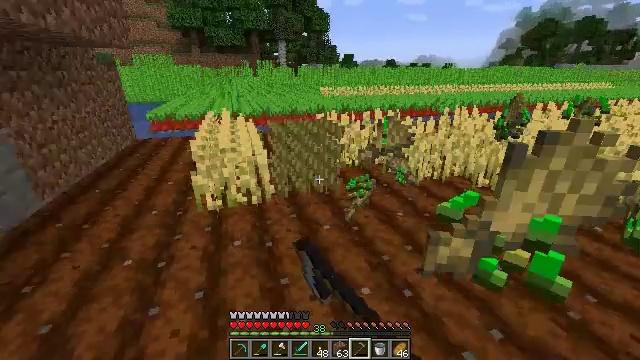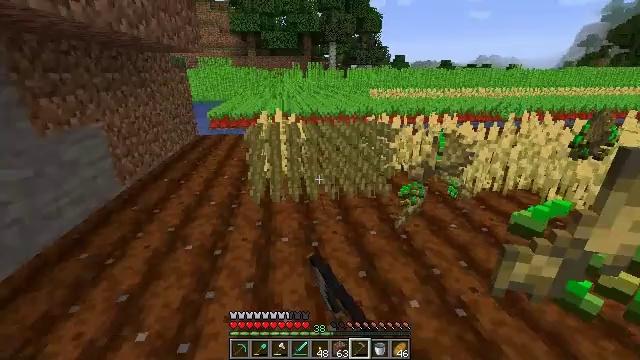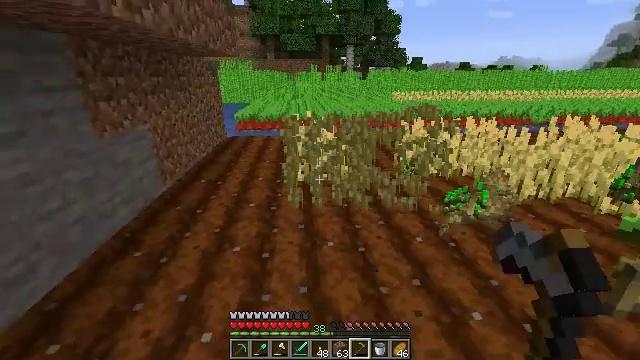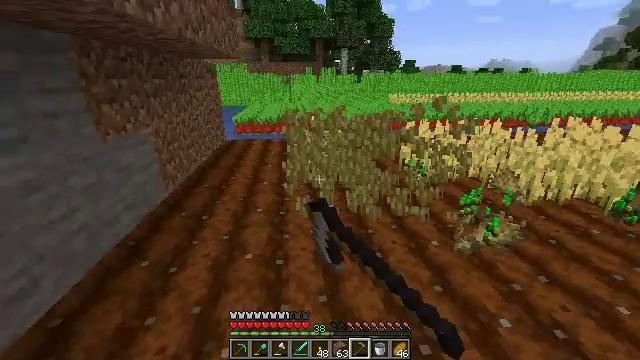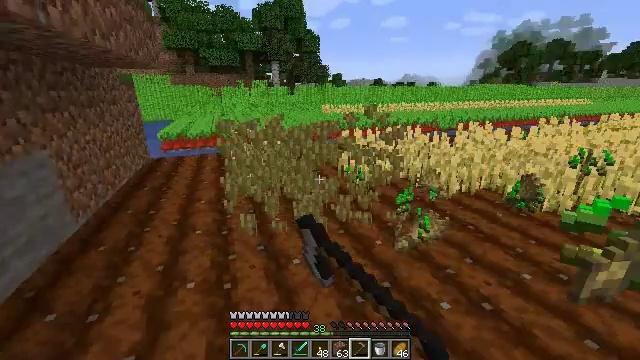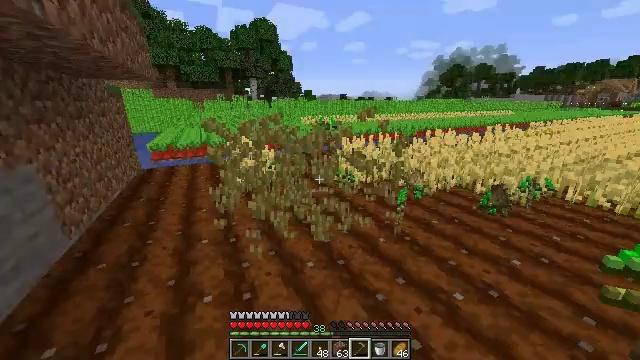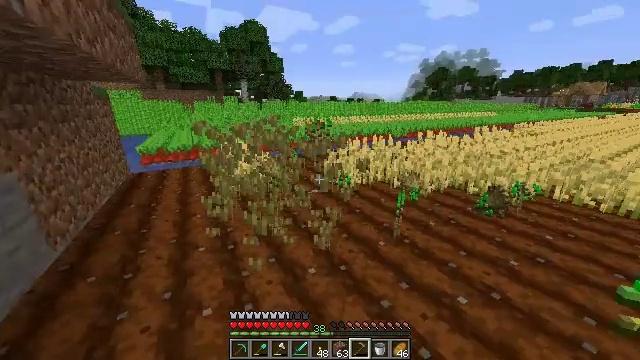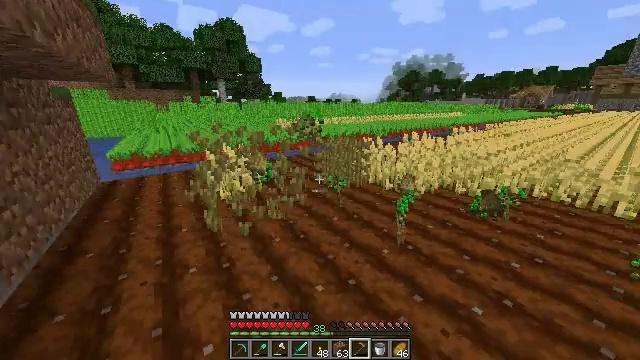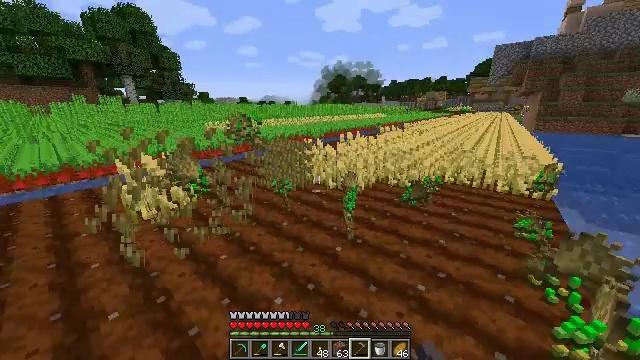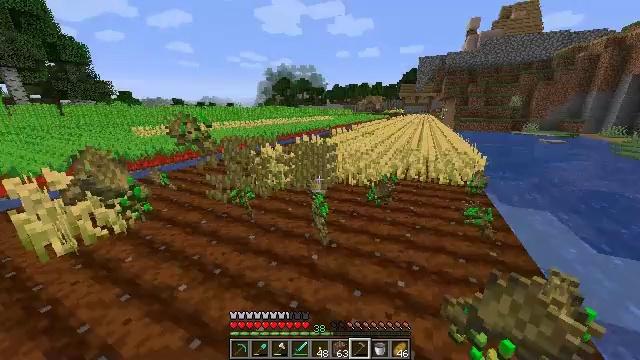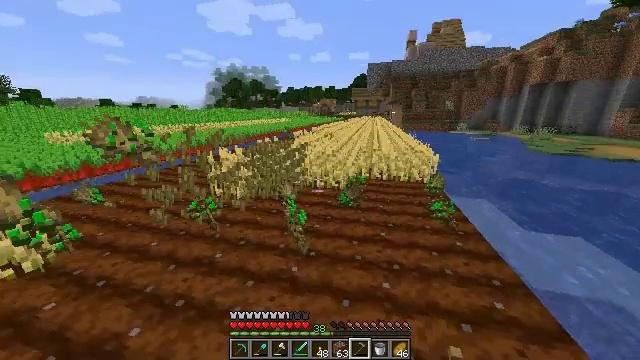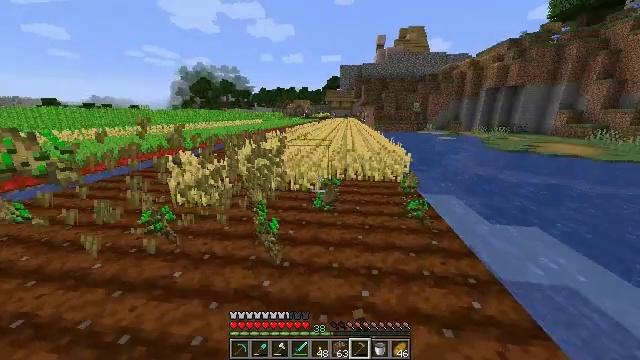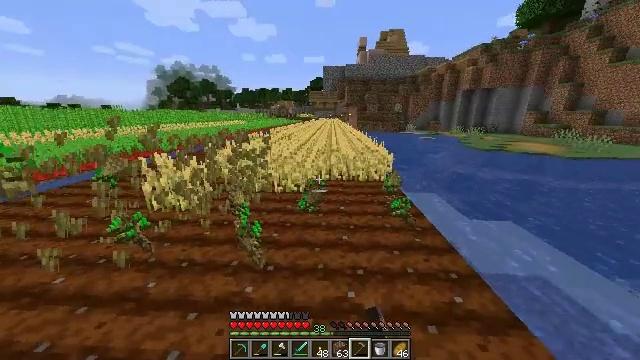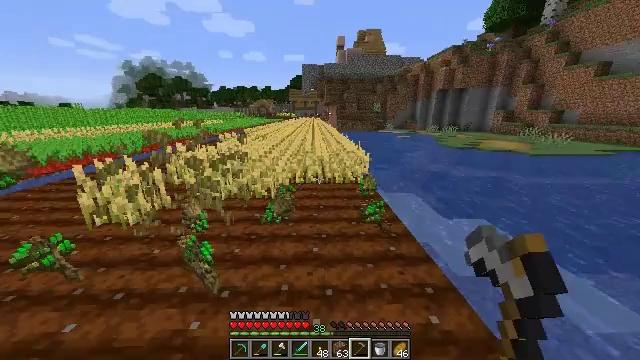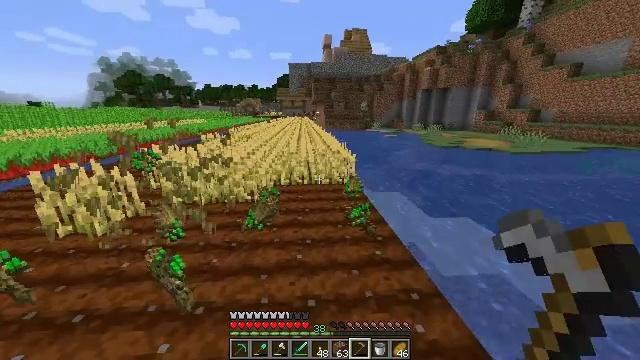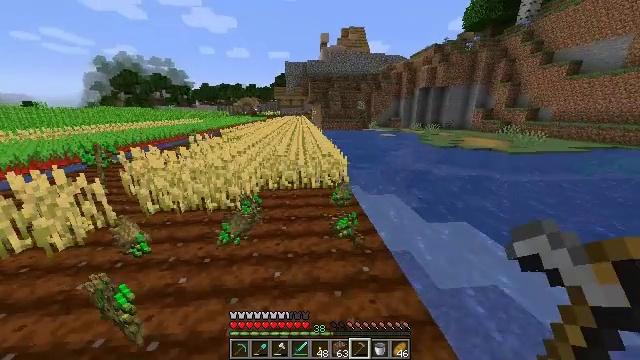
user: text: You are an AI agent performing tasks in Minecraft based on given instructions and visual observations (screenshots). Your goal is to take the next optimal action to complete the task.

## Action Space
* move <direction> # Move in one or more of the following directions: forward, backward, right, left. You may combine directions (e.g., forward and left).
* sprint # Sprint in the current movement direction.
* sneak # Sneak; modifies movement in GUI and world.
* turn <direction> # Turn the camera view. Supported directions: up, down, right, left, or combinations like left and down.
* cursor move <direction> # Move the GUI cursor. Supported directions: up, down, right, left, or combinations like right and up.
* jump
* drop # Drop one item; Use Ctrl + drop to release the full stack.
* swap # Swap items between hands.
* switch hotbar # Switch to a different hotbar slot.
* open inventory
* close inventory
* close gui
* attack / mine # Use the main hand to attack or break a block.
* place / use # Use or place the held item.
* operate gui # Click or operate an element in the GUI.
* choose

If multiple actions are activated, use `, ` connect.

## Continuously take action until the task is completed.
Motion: motion action
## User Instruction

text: Gather wheat by left-clicking on it.
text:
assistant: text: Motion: move left, sprint, turn left, attack / mine
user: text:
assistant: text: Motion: move left, sprint, turn left, attack / mine
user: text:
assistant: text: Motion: move forward and move left, sprint, turn right, attack / mine
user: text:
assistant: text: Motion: move forward and move left, sprint, turn right and up, attack / mine
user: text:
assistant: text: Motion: move forward and move left, sprint, turn right, attack / mine
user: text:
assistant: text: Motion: move forward and move left, sprint, turn right, attack / mine
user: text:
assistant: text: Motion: move forward and move left, sprint, turn right, attack / mine
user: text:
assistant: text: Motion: move forward and move left, sprint, turn right, attack / mine
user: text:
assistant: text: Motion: move forward and move left, sprint, turn right, attack / mine
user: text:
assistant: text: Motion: move forward and move right, sprint, turn right, attack / mine
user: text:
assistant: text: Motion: move forward and move right, sprint, turn right, attack / mine
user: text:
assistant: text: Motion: move forward and move right, sprint, turn right, attack / mine
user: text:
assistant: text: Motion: move forward and move right, sprint, turn right, attack / mine
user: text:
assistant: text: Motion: move forward and move right, sprint, turn right, attack / mine
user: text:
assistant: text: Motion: move forward and move right, sprint, attack / mine
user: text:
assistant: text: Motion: move forward and move right, sprint, turn left, attack / mine
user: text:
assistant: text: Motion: move forward and move right, sprint, turn left, attack / mine
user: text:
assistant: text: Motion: move forward, sprint, turn left, attack / mine
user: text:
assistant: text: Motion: move forward and move left, sprint, turn left, attack / mine
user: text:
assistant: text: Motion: move forward and move left, sprint, turn left, attack / mine
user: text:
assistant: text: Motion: move forward and move left, sprint, attack / mine
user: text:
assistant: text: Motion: move forward and move left, sprint, turn right, attack / mine
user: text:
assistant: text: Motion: move forward and move right, sprint, turn right, attack / mine
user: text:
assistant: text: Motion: move forward and move right, sprint, turn right, attack / mine
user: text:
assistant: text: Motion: move forward and move right, sprint, turn right, attack / mine
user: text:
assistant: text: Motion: move forward and move right, sprint, turn right, attack / mine
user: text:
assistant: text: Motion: move forward and move right, sprint, attack / mine
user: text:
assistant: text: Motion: move forward and move right, sprint, attack / mine
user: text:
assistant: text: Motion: move forward, sprint, turn left, attack / mine
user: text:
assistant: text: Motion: move forward, sprint, turn left, attack / mine